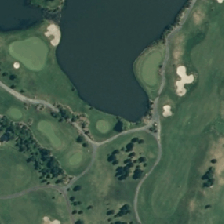
Land cover: lake_pond